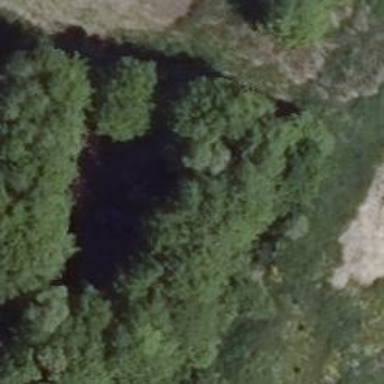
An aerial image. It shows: Row of trees in natural setting.